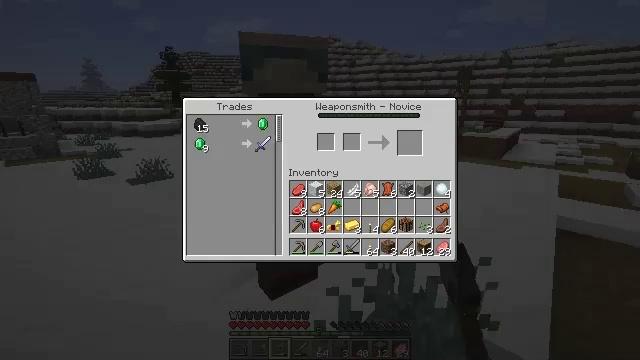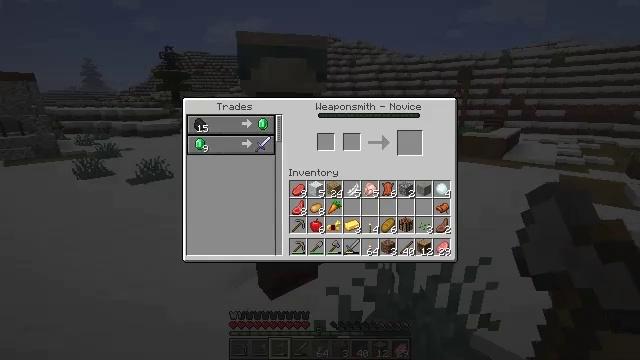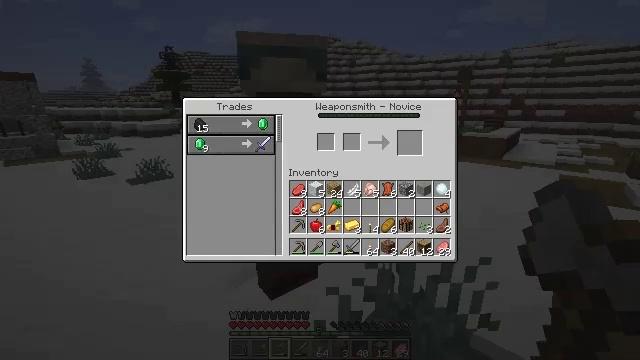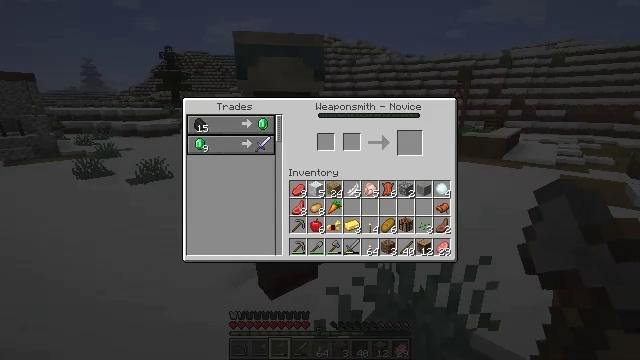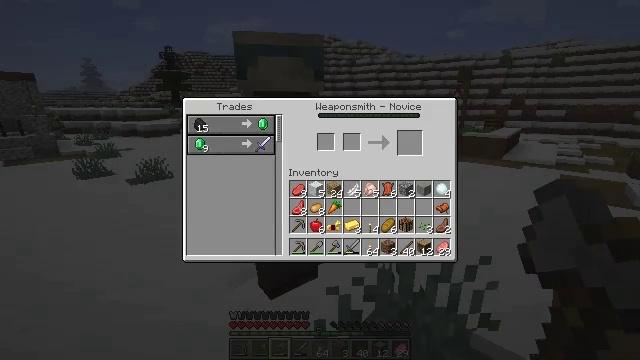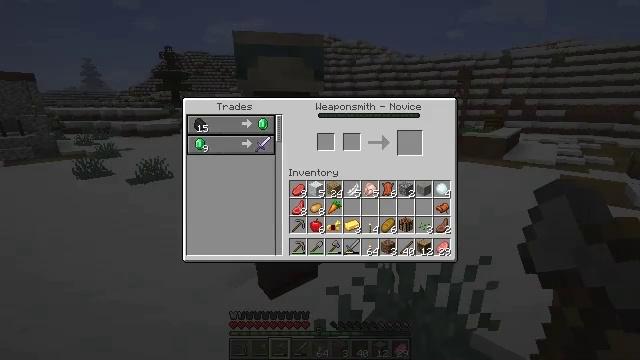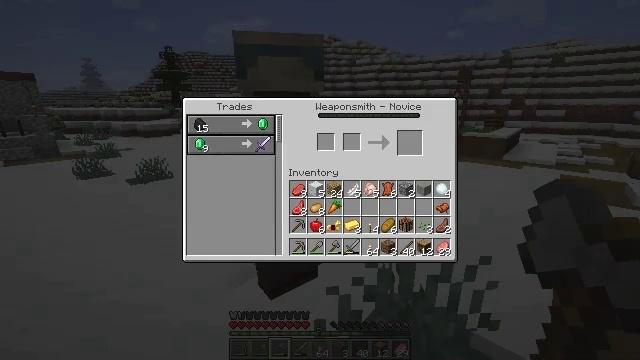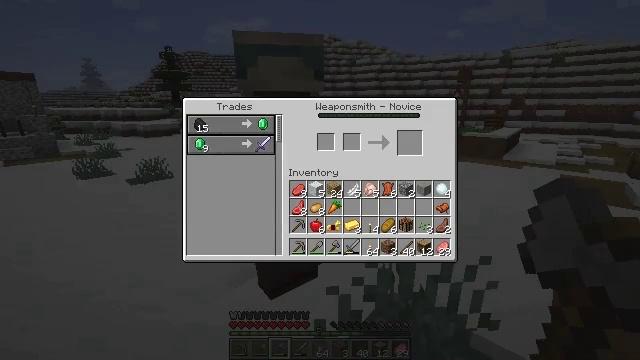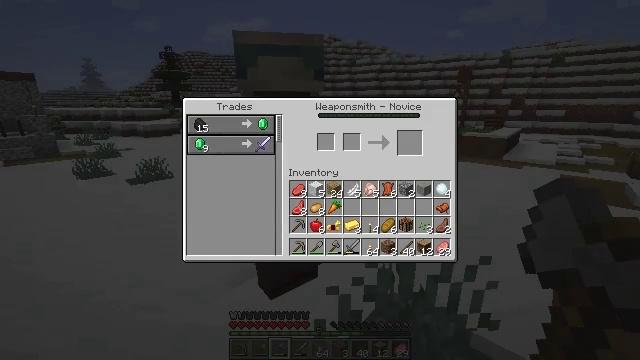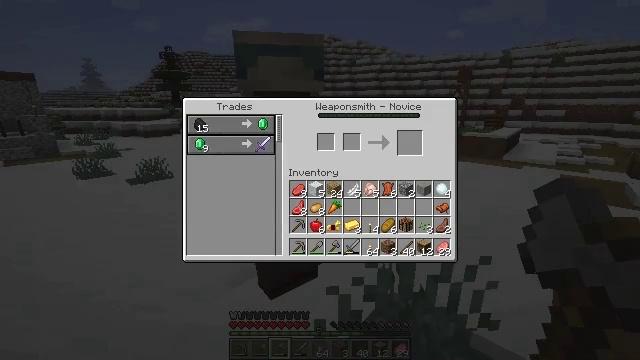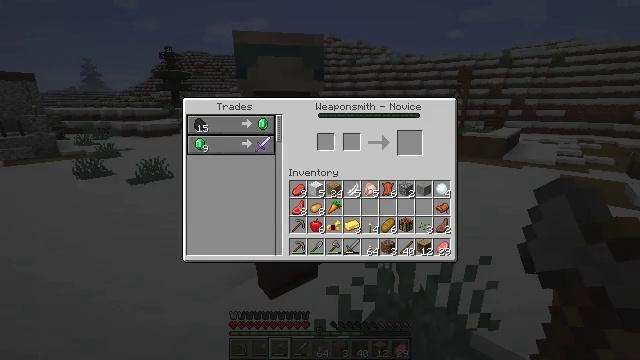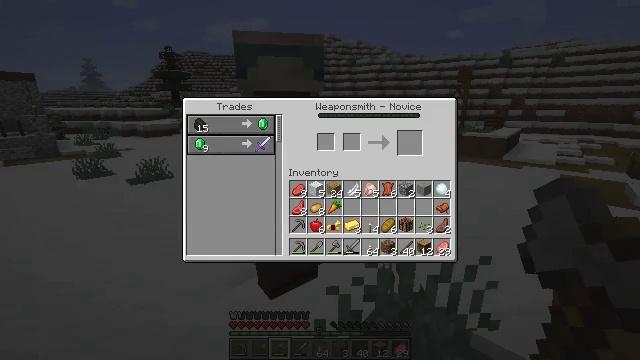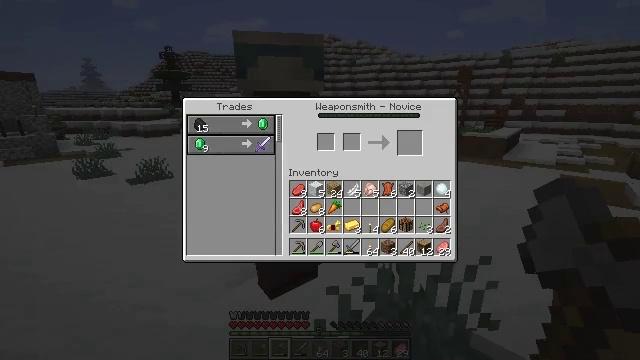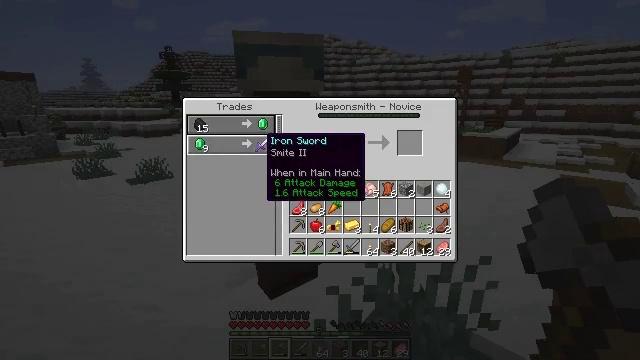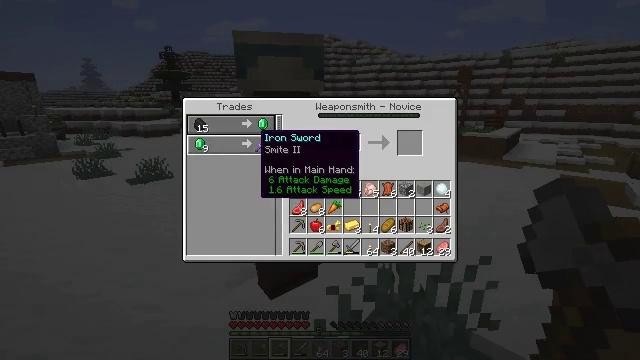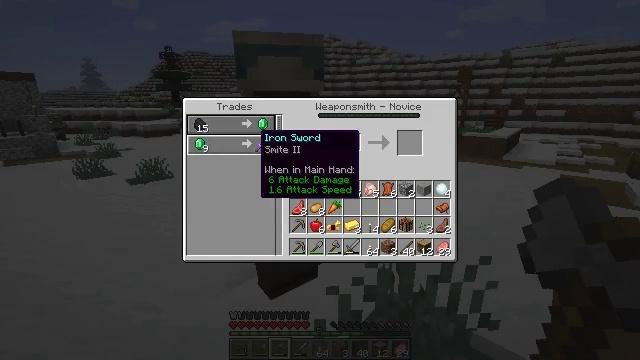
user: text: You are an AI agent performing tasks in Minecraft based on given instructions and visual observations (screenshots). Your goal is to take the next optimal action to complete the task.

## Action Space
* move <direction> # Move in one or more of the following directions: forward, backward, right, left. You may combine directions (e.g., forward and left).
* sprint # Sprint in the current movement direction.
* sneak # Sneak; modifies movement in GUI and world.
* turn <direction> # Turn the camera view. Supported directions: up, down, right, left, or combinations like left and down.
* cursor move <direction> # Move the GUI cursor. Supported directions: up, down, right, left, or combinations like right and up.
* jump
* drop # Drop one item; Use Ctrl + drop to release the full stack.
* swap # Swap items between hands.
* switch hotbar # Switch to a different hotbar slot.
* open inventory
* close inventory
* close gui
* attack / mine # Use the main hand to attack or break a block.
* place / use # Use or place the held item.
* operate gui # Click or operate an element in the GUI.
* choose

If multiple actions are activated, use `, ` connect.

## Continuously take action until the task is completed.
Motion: motion action
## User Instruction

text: Harvest potatoes.
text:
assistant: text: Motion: no_op
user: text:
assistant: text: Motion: no_op
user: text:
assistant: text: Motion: no_op
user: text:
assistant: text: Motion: no_op
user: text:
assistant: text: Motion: no_op
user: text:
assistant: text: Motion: no_op
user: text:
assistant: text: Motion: no_op
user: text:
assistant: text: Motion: no_op
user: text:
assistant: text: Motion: no_op
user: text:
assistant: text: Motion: no_op
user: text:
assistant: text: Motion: cursor move left and up
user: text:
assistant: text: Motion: cursor move left and up
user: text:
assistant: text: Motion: cursor move left and up
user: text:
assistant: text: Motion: no_op
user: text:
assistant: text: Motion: no_op
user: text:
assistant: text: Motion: no_op
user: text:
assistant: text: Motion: no_op
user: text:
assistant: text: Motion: no_op
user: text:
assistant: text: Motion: no_op
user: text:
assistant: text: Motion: no_op
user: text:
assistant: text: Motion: no_op
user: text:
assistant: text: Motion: no_op
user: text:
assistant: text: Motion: no_op
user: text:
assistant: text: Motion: close gui
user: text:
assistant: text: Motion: turn right
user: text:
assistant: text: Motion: turn right
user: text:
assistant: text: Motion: turn right
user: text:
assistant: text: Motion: turn right
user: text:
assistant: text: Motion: move forward, turn right
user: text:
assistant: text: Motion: move forward